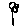
Label: flower